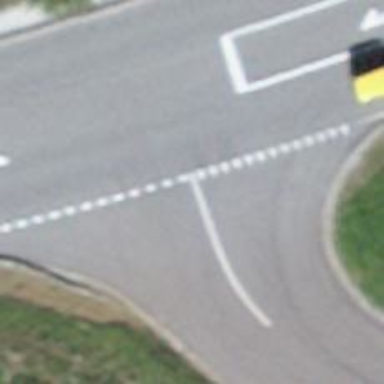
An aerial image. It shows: Road with "give way" sign.